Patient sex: M
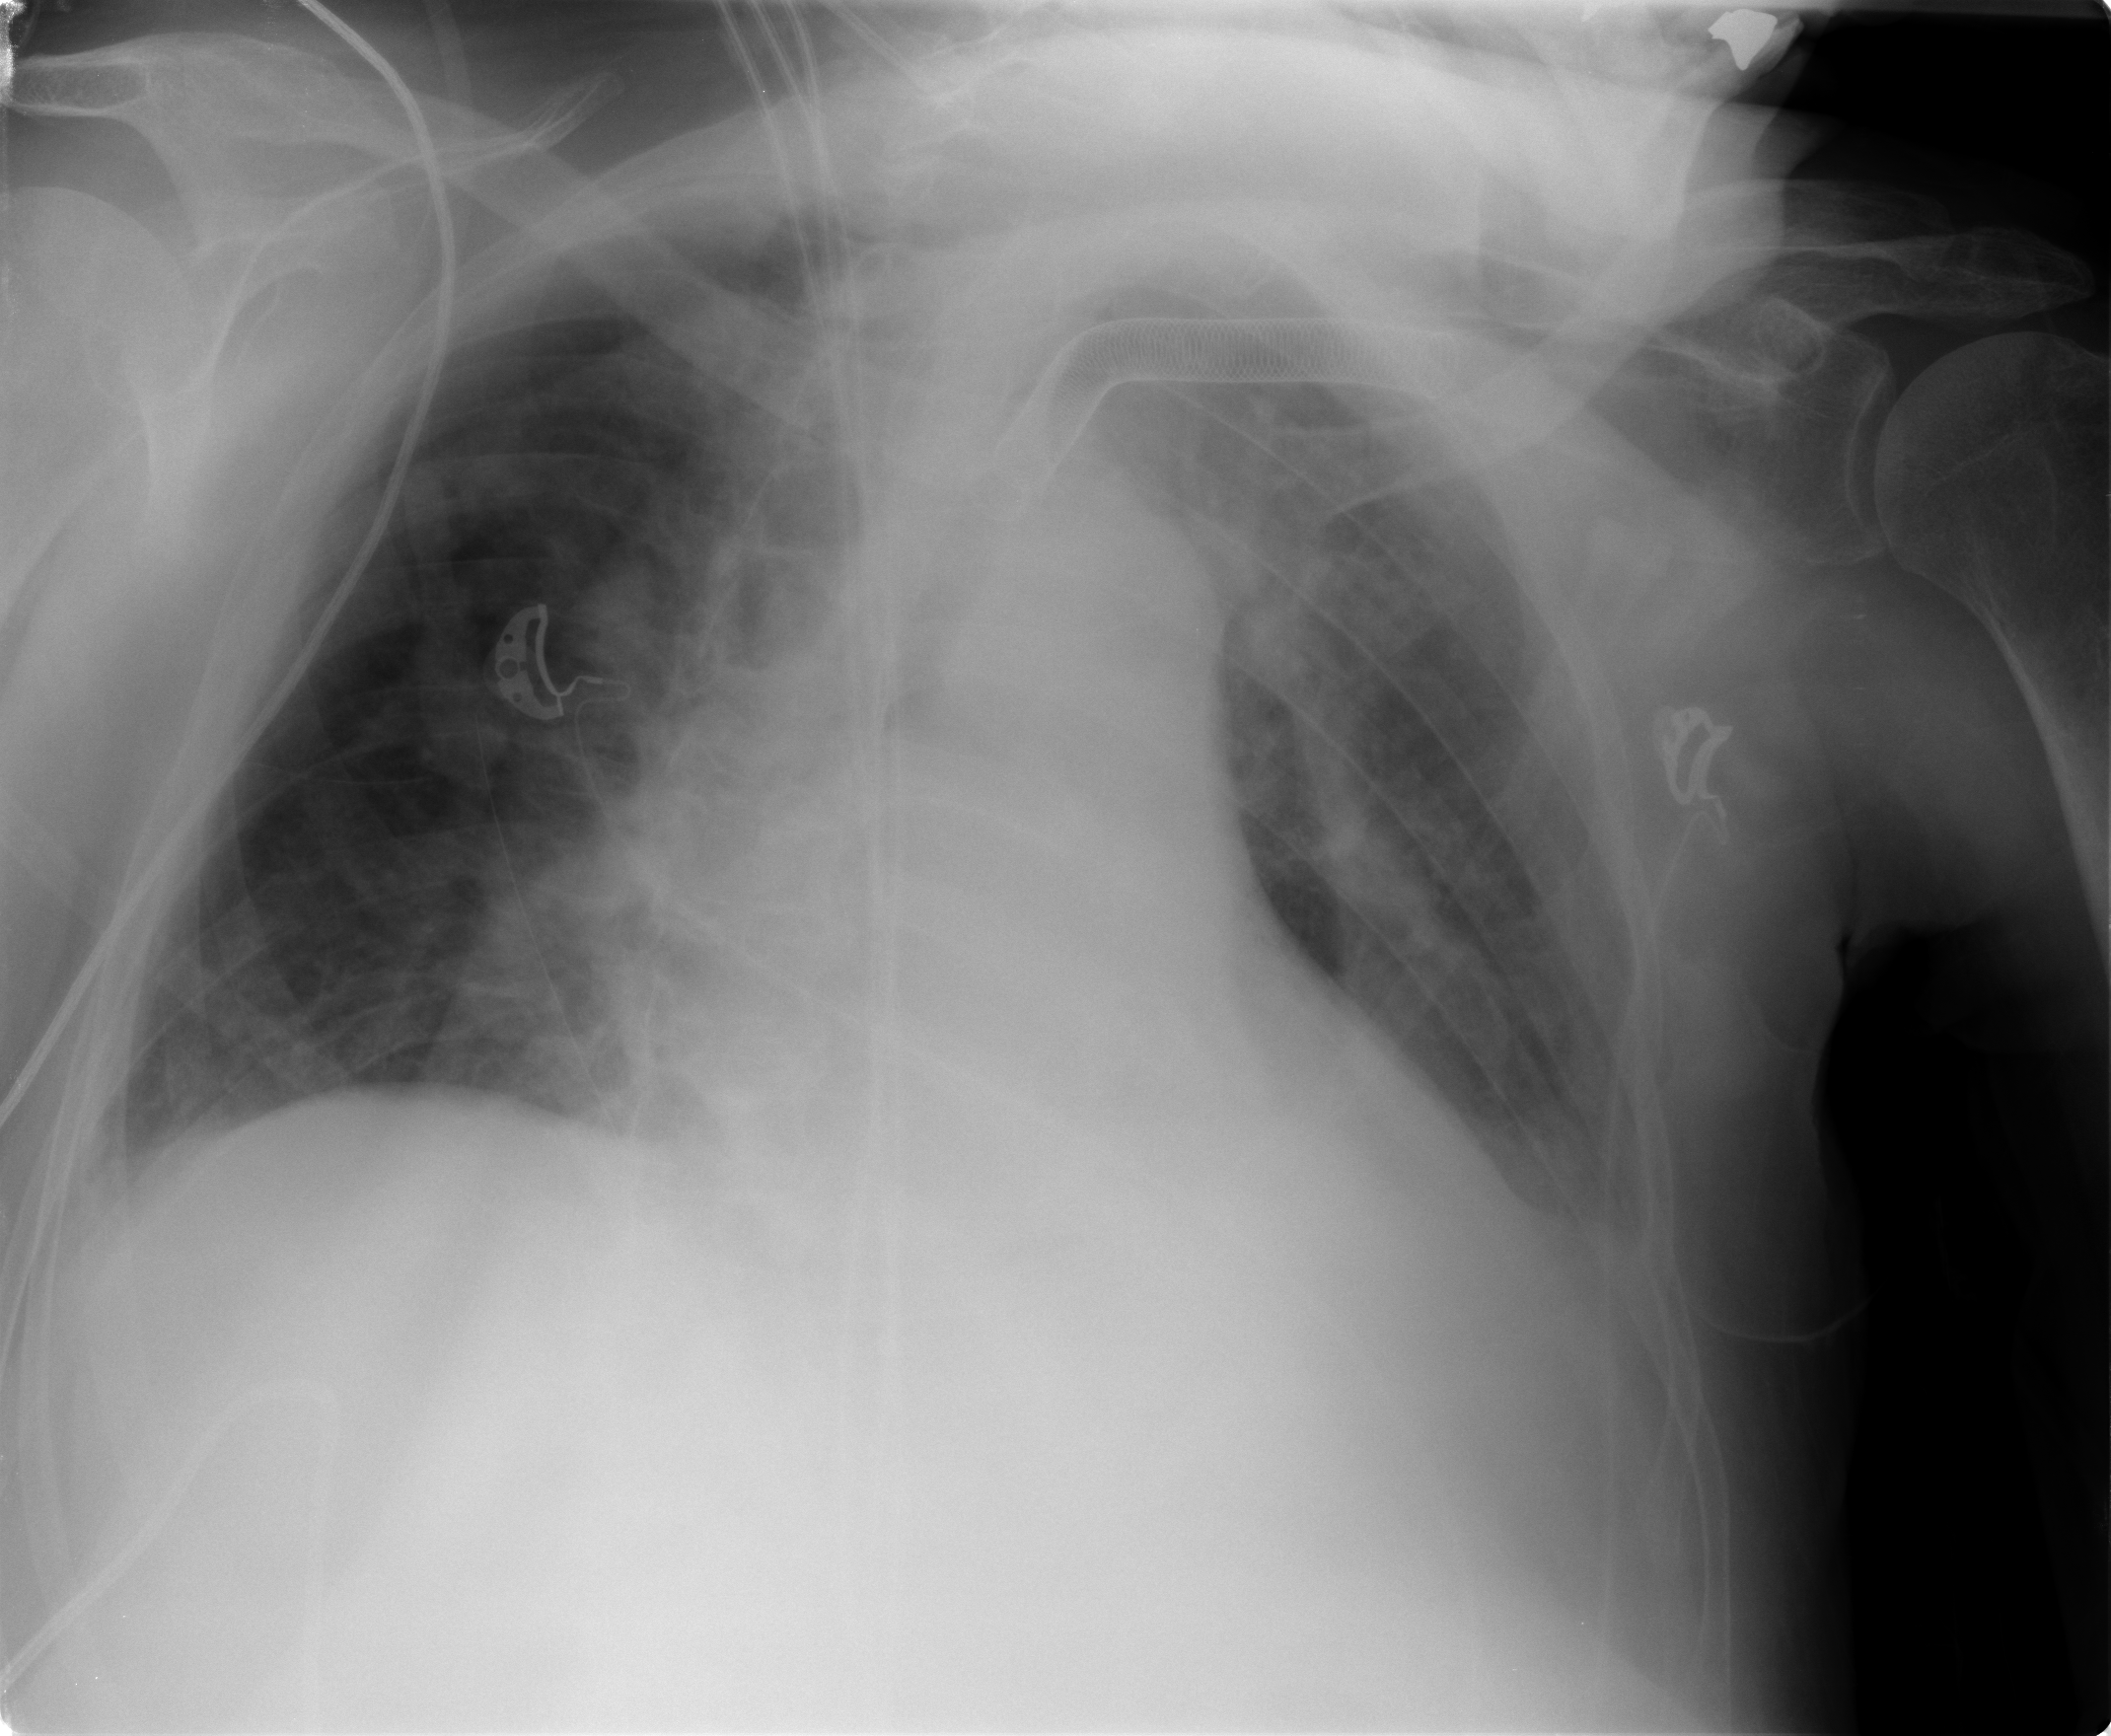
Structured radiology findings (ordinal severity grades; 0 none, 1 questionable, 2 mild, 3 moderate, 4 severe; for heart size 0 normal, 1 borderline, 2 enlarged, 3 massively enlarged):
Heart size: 1
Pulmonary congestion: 2
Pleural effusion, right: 1
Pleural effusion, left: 1
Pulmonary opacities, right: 1
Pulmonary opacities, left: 1
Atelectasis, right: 2
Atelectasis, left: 2